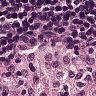
Metastatic tissue present: no